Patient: sex M, age 64
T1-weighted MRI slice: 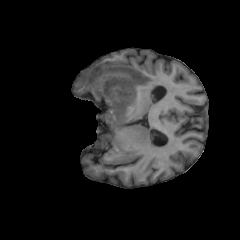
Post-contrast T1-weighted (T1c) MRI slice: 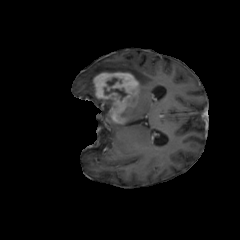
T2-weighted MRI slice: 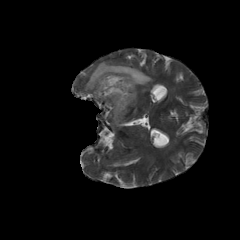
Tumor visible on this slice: yes
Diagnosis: Glioblastoma, IDH-wildtype
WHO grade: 4